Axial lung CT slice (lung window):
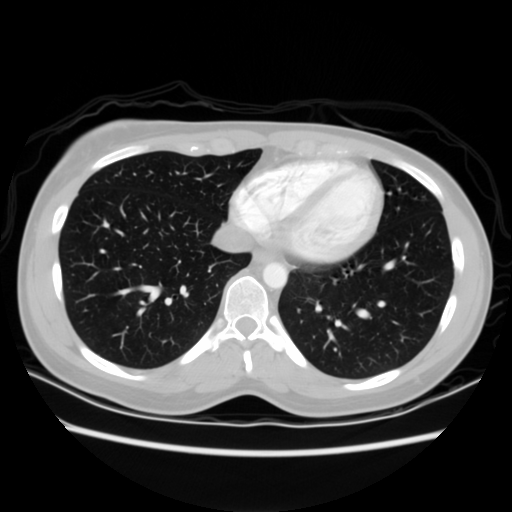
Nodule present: no